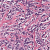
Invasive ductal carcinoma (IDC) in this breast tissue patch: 1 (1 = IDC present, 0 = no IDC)